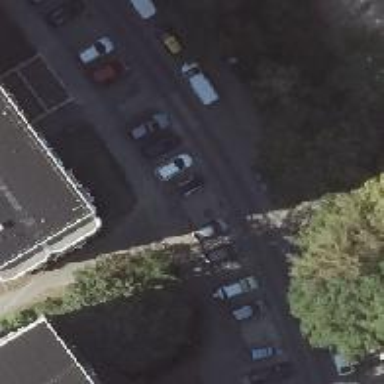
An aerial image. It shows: Street-side parking area with fine gravel surface.